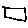
Label: square